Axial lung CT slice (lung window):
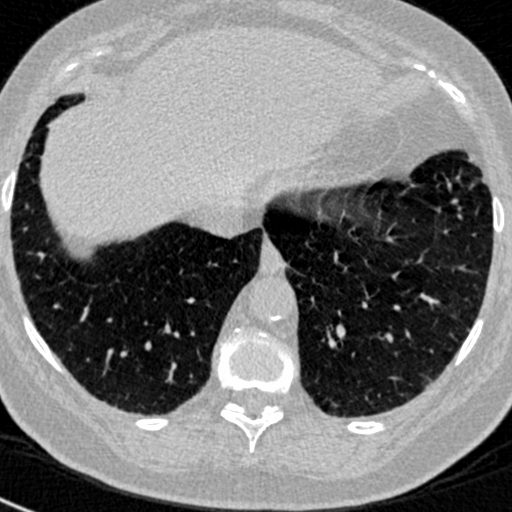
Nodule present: no